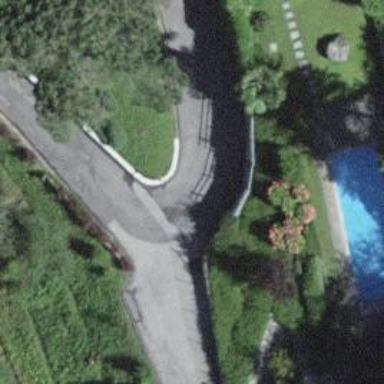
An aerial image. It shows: Retaining wall.